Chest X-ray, AP view. Patient: 45 years old, sex M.
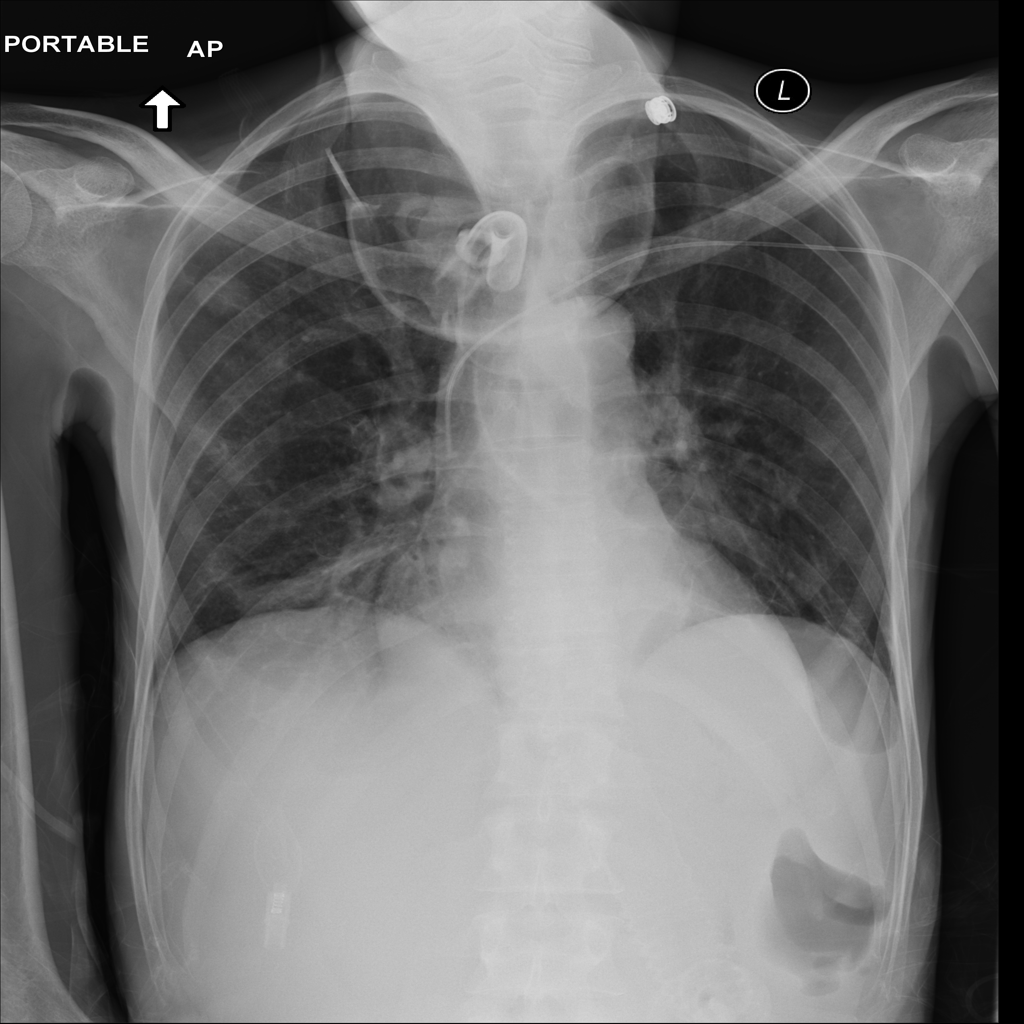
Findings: Atelectasis